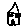
Label: house